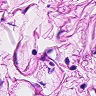
Metastatic tissue present: no